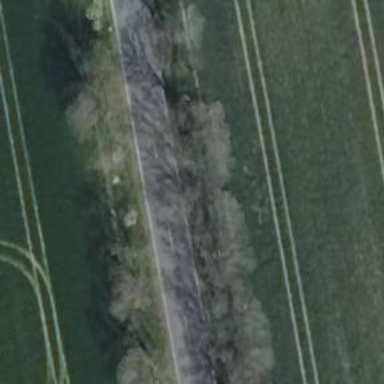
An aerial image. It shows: Row of deciduous broadleaved trees.